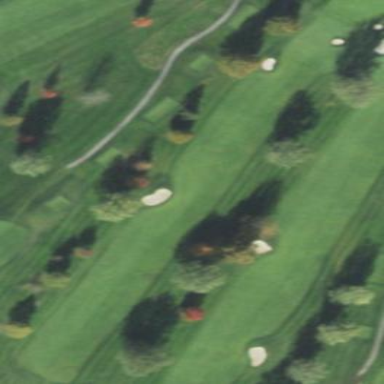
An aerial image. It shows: Golf fairway surrounded by grass.